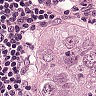
Metastatic tissue present: yes